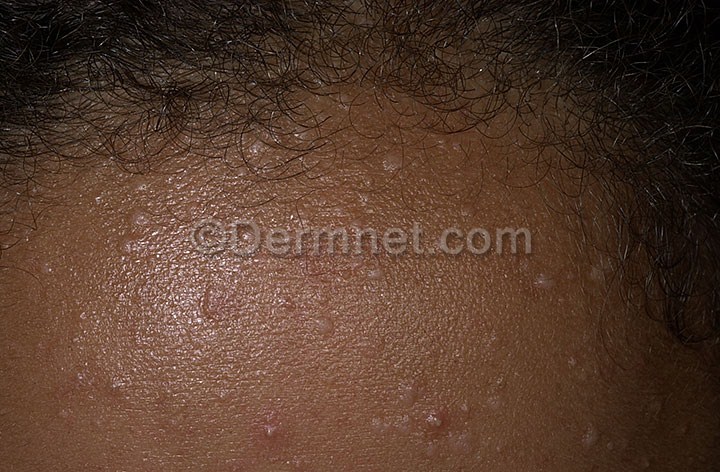
Disease: Warts Molluscum and other Viral Infections